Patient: sex M, age 61
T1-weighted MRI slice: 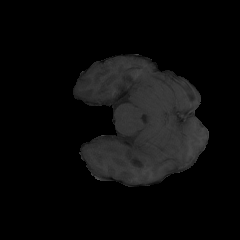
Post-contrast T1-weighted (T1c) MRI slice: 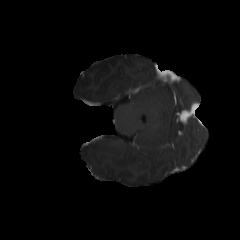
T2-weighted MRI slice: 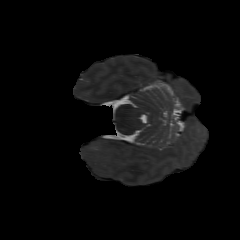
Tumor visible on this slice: yes
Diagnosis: Glioblastoma, IDH-wildtype
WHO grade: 4